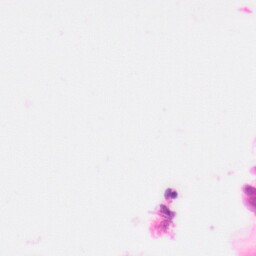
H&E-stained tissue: Colon